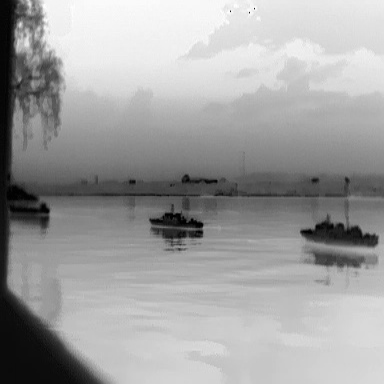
There are three objects shown in the infrared image, including two warships, and a liner.